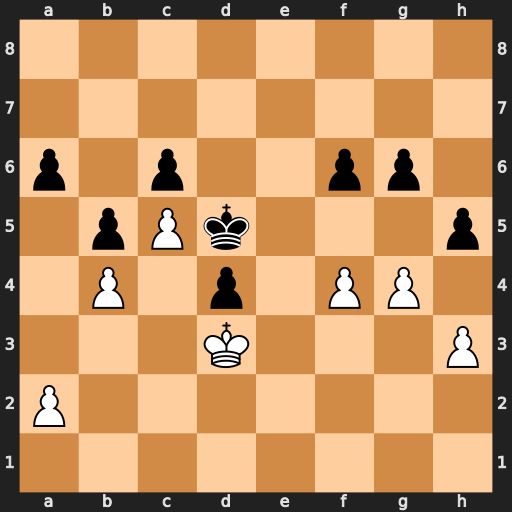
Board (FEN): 8/8/p1p2pp1/1pPk3p/1P1p1PP1/3K3P/P7/8
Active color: w
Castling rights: -
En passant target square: -
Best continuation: f5 gxf5 gxh5